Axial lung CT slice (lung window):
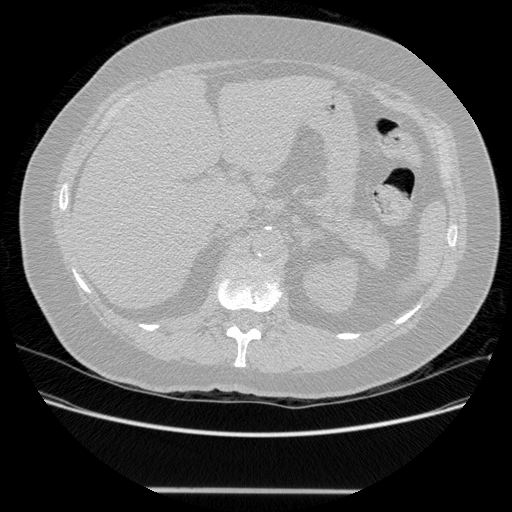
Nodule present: no